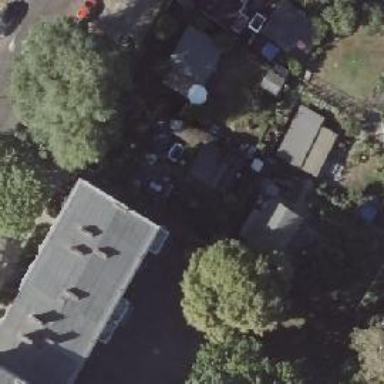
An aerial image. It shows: Plot within allotments.